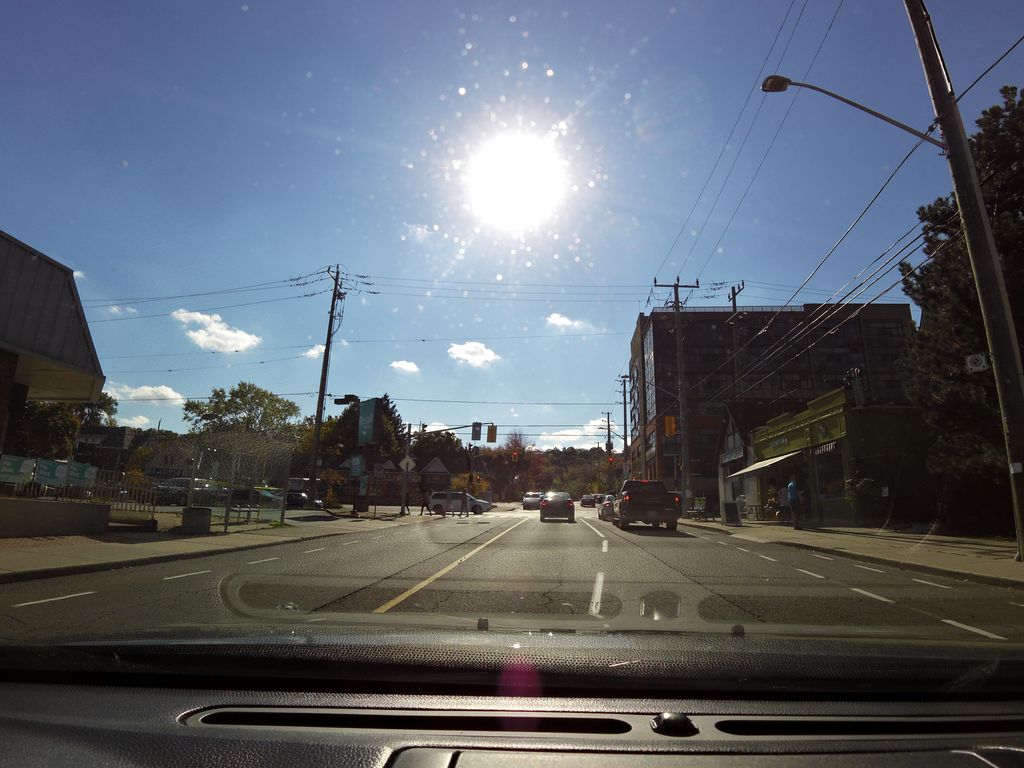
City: hamilton